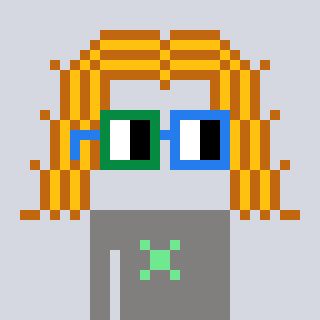
a pixel art character with square green and blue glasses, a hair-shaped head and a bluegrey-colored body on a cool background